Question: I'm trying to implement mongoDB replication, made up of 4 nodes in the form of Virtual Machines,
Info: I use virtualbox, and v.machines comunicate with each other throught the . Communication is been tested, and ervery node can ping other nodes.
this is the output of command :
'''
rs0:PRIMARY> rs.conf()
{
"_id" : "rs0",
"version" : 4,
"members" : [
{
"_id" : 0,
"host" : "192.168.56.1:27017"
},
{
"_id" : 1,
"host" : "192.168.56.101:27018"
},
{
"_id" : 2,
"host" : "192.168.56.102:27019"
},
{
"_id" : 3,
"host" : "192.168.56.103:27020"
}
]
}
'''
this is the output of the command
'''
rs0:PRIMARY> rs.status()
{
"set" : "rs0",
"date" : ISODate("2013-12-14T16:09:36Z"),
"myState" : 1,
"members" : [
{
"_id" : 0,
"name" : "192.168.56.1:27017",
"health" : 1,
"state" : 1,
"stateStr" : "PRIMARY",
"uptime" : 3207,
"optime" : Timestamp(<PHONE>, 1),
"optimeDate" : ISODate("2013-12-14T15:28:24Z"),
"self" : true
},
{
"_id" : 1,
"name" : "192.168.56.101:27018",
"health" : 1,
"state" : 6,
"stateStr" : "UNKNOWN",
"uptime" : 2542,
"optime" : Timestamp(0, 0),
"optimeDate" : ISODate("1970-01-01T00:00:00Z"),
"lastHeartbeat" : ISODate("2013-12-14T16:09:35Z"),
"lastHeartbeatRecv" : ISODate("1970-01-01T00:00:00Z"),
"pingMs" : 1,
"lastHeartbeatMessage" : "still initializing"
},
{
"_id" : 2,
"name" : "192.168.56.102:27019",
"health" : 1,
"state" : 6,
"stateStr" : "UNKNOWN",
"uptime" : 2497,
"optime" : Timestamp(0, 0),
"optimeDate" : ISODate("1970-01-01T00:00:00Z"),
"lastHeartbeat" : ISODate("2013-12-14T16:09:35Z"),
"lastHeartbeatRecv" : ISODate("1970-01-01T00:00:00Z"),
"pingMs" : 0,
"lastHeartbeatMessage" : "still initializing"
},
{
"_id" : 3,
"name" : "192.168.56.103:27020",
"health" : 1,
"state" : 6,
"stateStr" : "UNKNOWN",
"uptime" : 2472,
"optime" : Timestamp(0, 0),
"optimeDate" : ISODate("1970-01-01T00:00:00Z"),
"lastHeartbeat" : ISODate("2013-12-14T16:09:36Z"),
"lastHeartbeatRecv" : ISODate("1970-01-01T00:00:00Z"),
"pingMs" : 1,
"lastHeartbeatMessage" : "still initializing"
}
],
"ok" : 1
}
'''
from the last command it seems the replicaSet is still initializating, but looking at the 4 instances of mongod, i don't know, it seems like here is something not working properly..

im wondering why all the nodes try to contact only the primary instance ignoring the ohers? And why when the connection get accepted, it try again to contact the same node, failing to do that because it say that "Couldn't load config yet".. i really need a thrust for understand the problem, if is necessary any other command output, or information in general just let me know i'll post them.
thanks in advance for any help
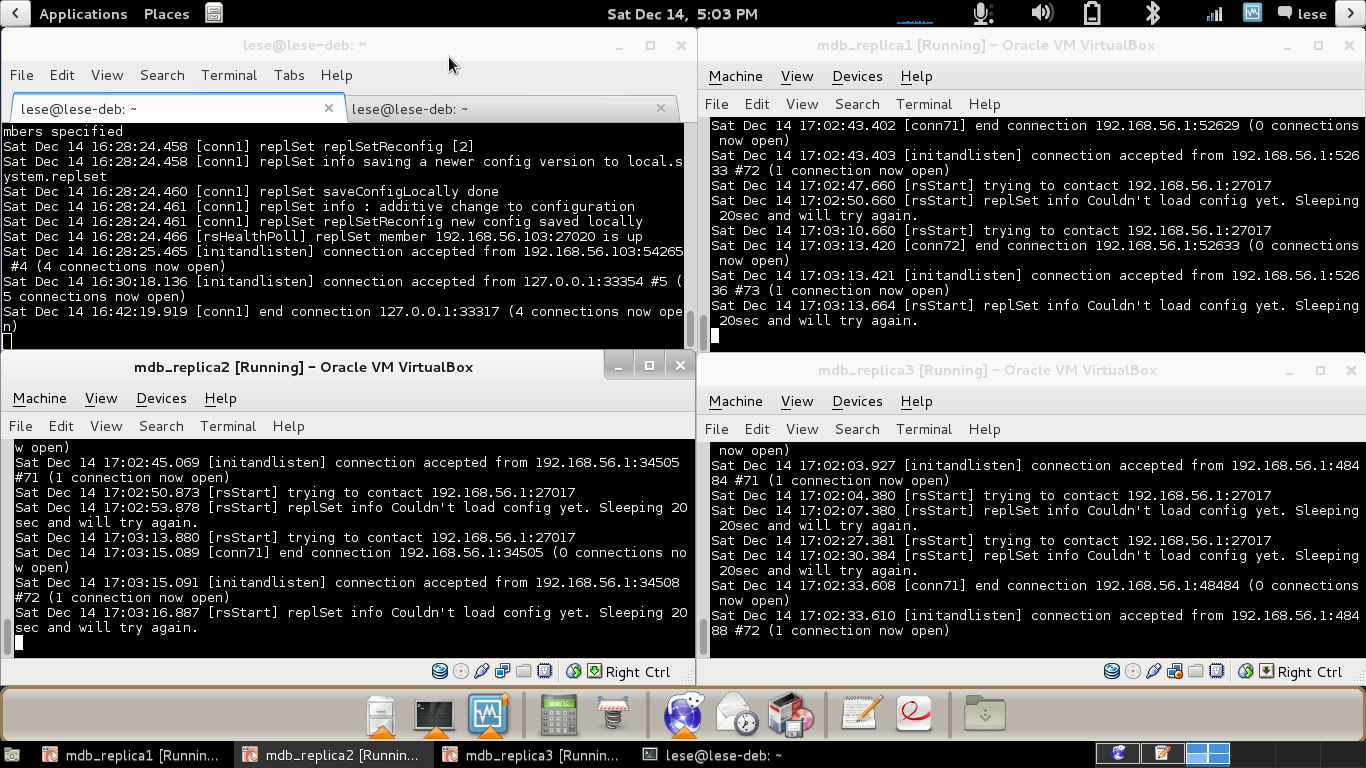
Answer: - i just checked the connections betweens all members in the way of mongo connection like rubenfa suggested in his comment.
'''
mongo --host 192.168.56.103 --port 27020
'''
and every connection between each members work properly using Adapter.
the main problem i posted at the beginning, was related to the fact that i didn't checked inside the 3 secondary nodes, if there was others 'local' database created from the previous attempts to configure the replicaSet. I just used to check the primary node, and delete the local db from there, without check other nodes.
Also, remember to delete all the 'local' dbs from all the nodes before try to reconfigure replicaSet